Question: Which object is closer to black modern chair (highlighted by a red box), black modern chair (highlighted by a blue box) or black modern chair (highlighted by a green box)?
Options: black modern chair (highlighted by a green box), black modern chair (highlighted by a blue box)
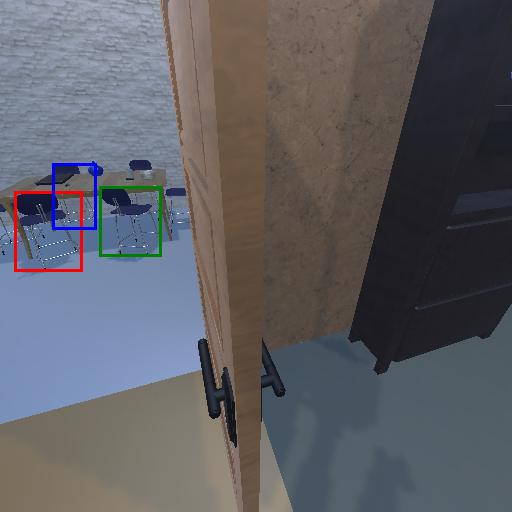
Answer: black modern chair (highlighted by a green box)